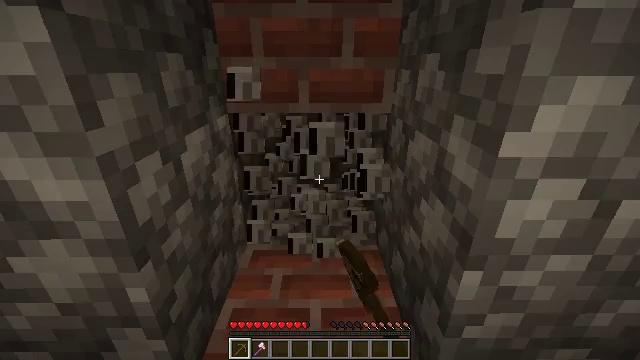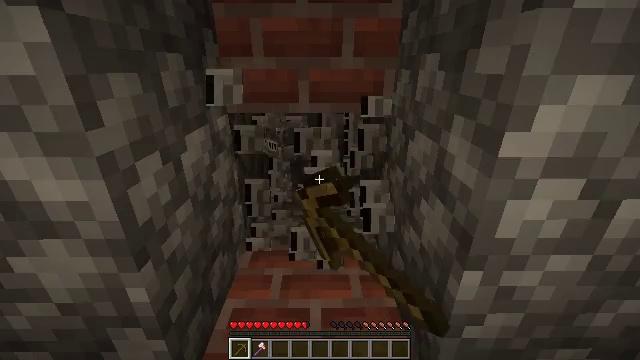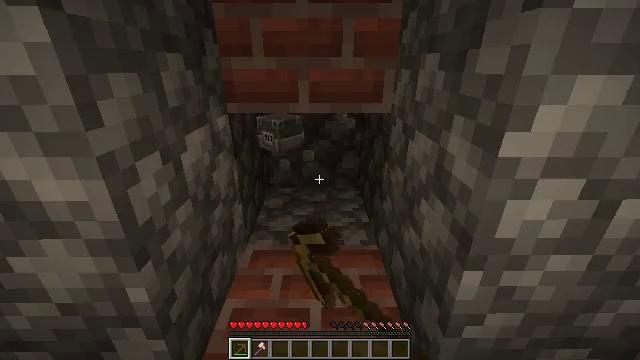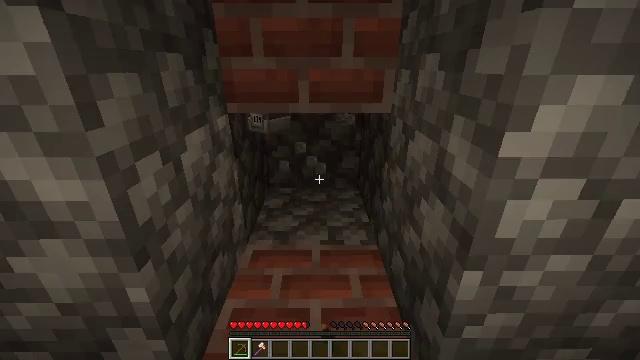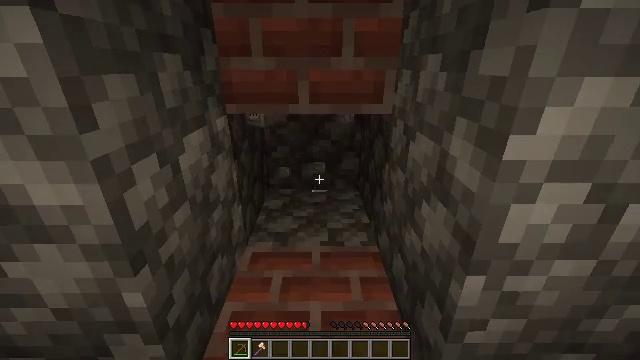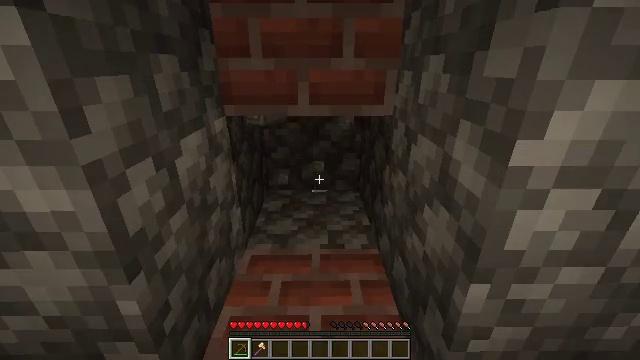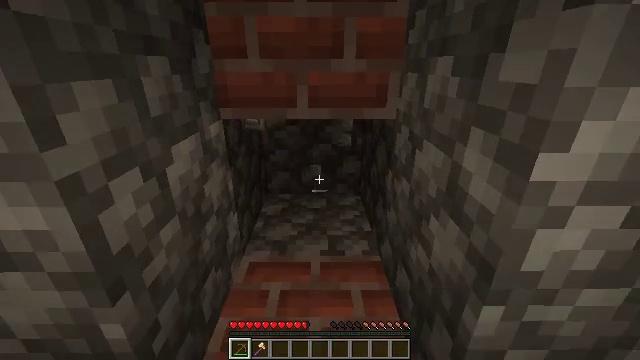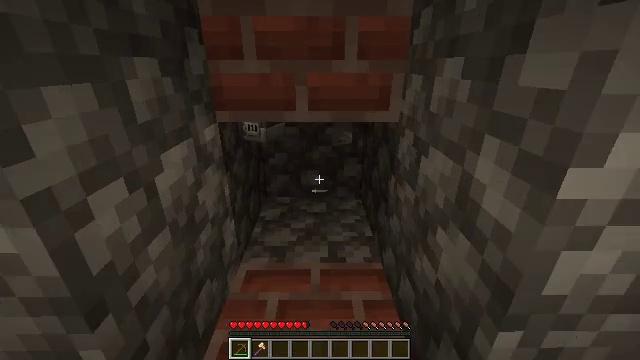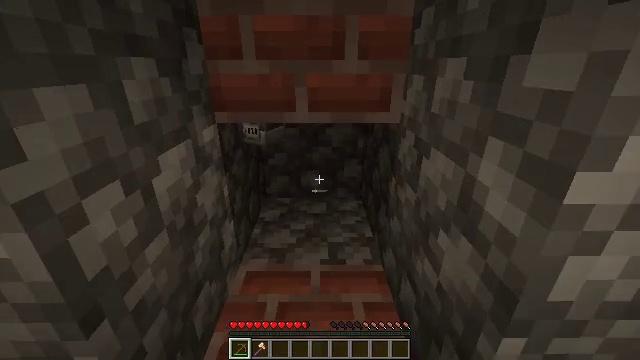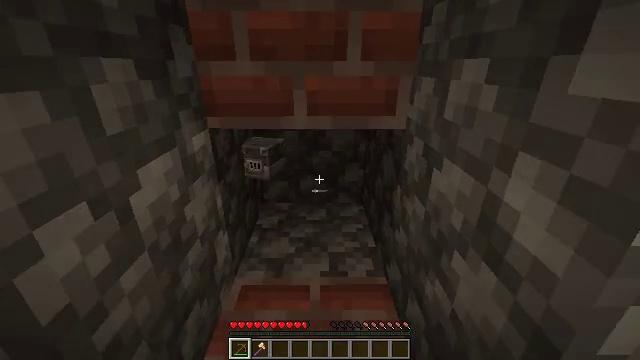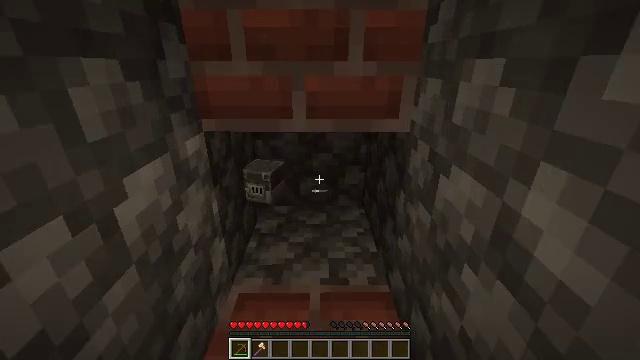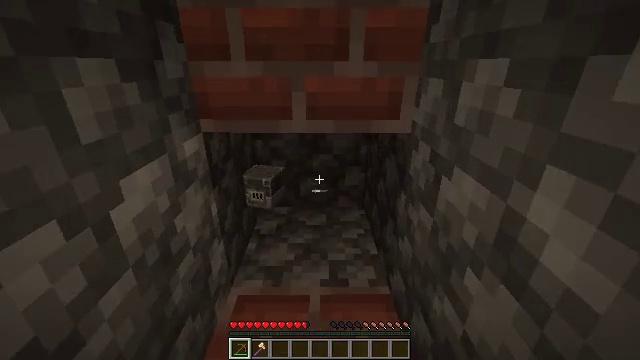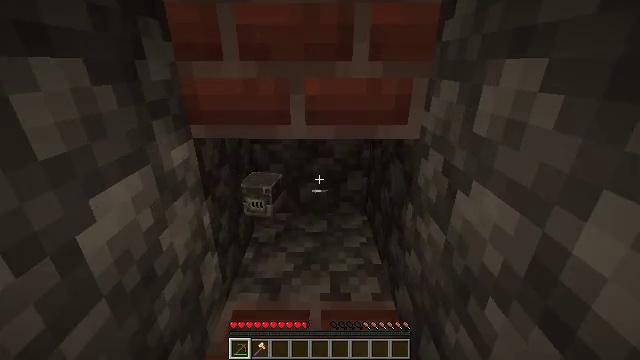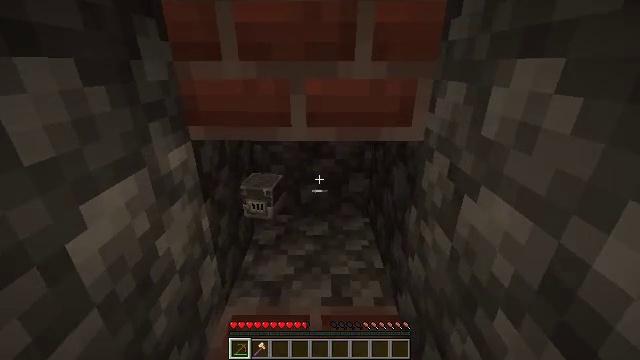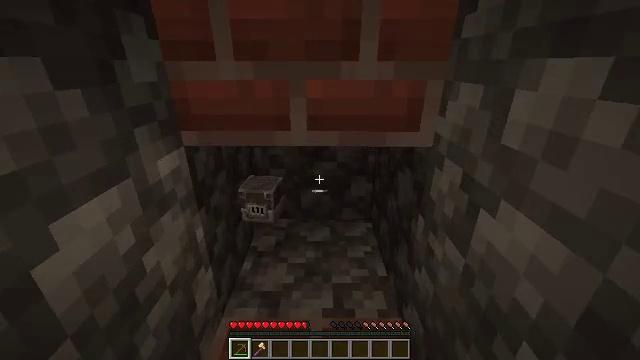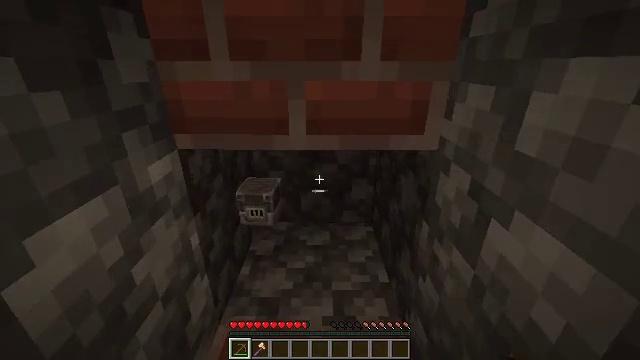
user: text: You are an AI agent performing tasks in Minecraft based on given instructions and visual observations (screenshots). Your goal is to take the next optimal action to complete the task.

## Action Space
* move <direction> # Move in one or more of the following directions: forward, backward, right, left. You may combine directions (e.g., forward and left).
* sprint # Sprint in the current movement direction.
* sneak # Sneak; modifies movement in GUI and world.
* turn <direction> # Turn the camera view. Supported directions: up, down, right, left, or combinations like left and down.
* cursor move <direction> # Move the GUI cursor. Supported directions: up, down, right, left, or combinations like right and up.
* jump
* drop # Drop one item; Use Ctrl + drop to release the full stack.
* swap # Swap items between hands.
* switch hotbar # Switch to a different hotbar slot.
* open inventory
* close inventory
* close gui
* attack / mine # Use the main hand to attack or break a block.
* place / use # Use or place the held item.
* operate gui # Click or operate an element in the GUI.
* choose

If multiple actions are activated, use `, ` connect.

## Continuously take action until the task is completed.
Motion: motion action
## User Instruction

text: Attack the crafting table to break it.
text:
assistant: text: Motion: sneak, attack / mine
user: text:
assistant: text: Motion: sneak, attack / mine
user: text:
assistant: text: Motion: sneak, attack / mine
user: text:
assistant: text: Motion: move forward, sneak
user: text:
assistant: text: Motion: move forward, sneak
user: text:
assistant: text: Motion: move forward, sneak
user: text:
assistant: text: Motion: move forward, sneak
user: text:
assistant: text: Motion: move forward, sneak
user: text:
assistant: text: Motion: move forward, sneak
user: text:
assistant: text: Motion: move forward, sneak
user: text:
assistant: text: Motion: move forward, sneak
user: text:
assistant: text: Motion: move forward, sneak
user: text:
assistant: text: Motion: move forward, sneak
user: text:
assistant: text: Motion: move forward, sneak
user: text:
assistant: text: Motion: move forward, sneak
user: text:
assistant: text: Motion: move forward, turn left
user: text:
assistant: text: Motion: move forward, turn left
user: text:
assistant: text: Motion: no_op
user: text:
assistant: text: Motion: no_op
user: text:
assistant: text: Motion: no_op
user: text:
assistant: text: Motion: move back
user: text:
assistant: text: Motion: move back
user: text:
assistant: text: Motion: move back
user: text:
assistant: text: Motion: move back
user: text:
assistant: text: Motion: move back
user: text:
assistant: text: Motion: move back
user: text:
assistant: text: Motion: no_op
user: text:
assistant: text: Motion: no_op
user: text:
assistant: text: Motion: no_op
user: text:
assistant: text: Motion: no_op